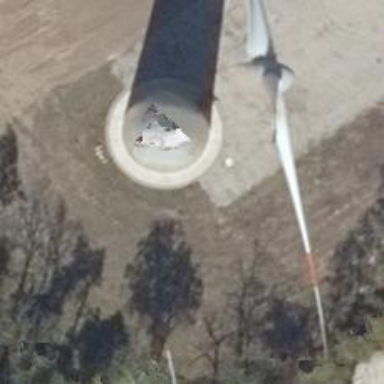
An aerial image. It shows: Wind generator powered by horizontal axis wind turbine.